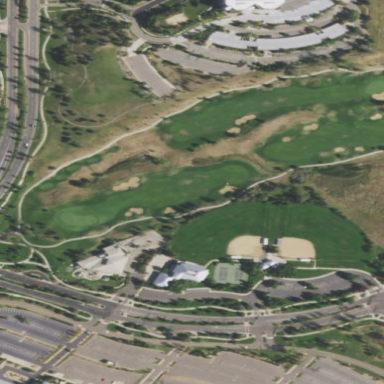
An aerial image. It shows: Area with grass used as rough in golf course.